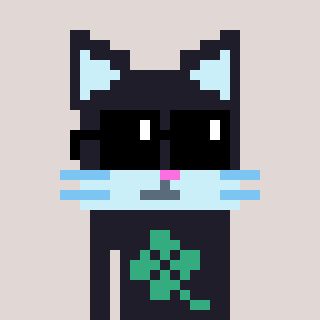
a pixel art character with square black sunglasses, a cat-shaped head and a grayscale-colored body on a warm background